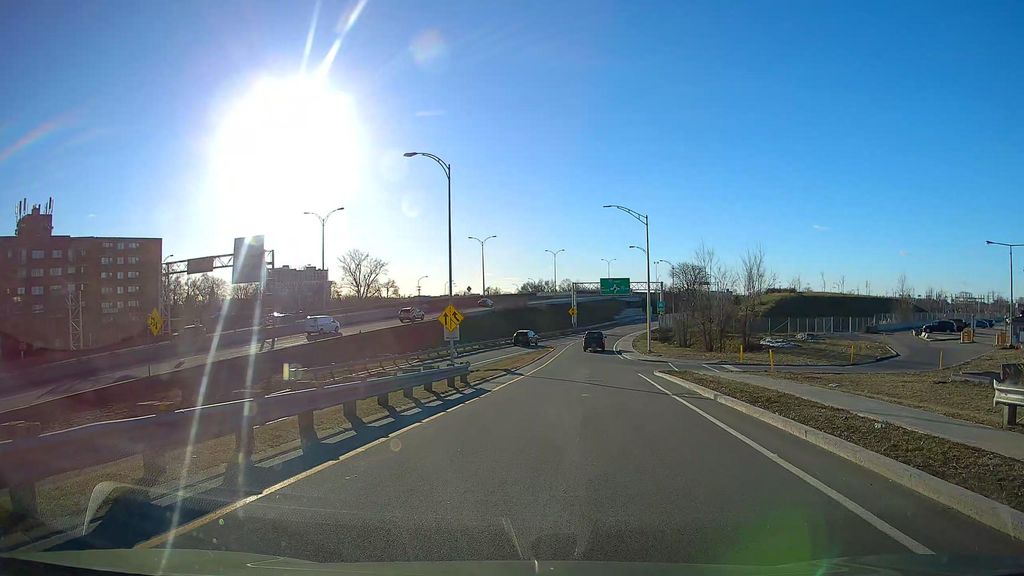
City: montreal